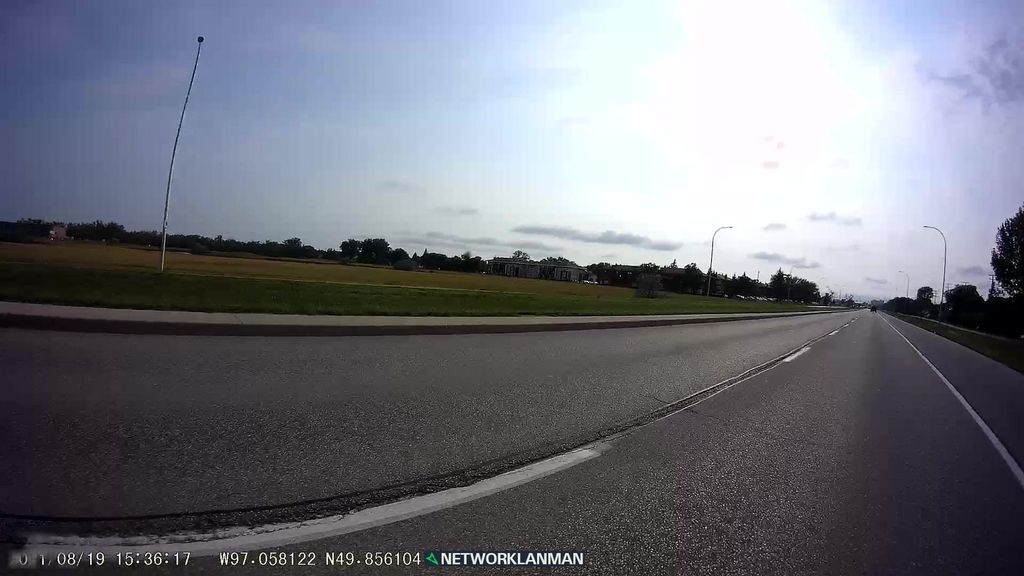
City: winnipeg